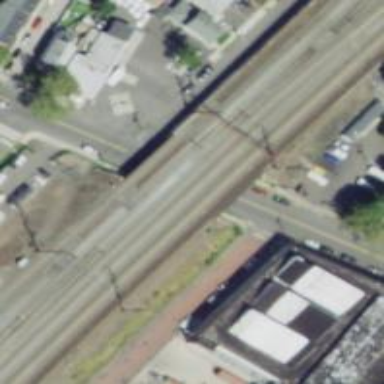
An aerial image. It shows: Bridge over electrified railway with contact lines.